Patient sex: M
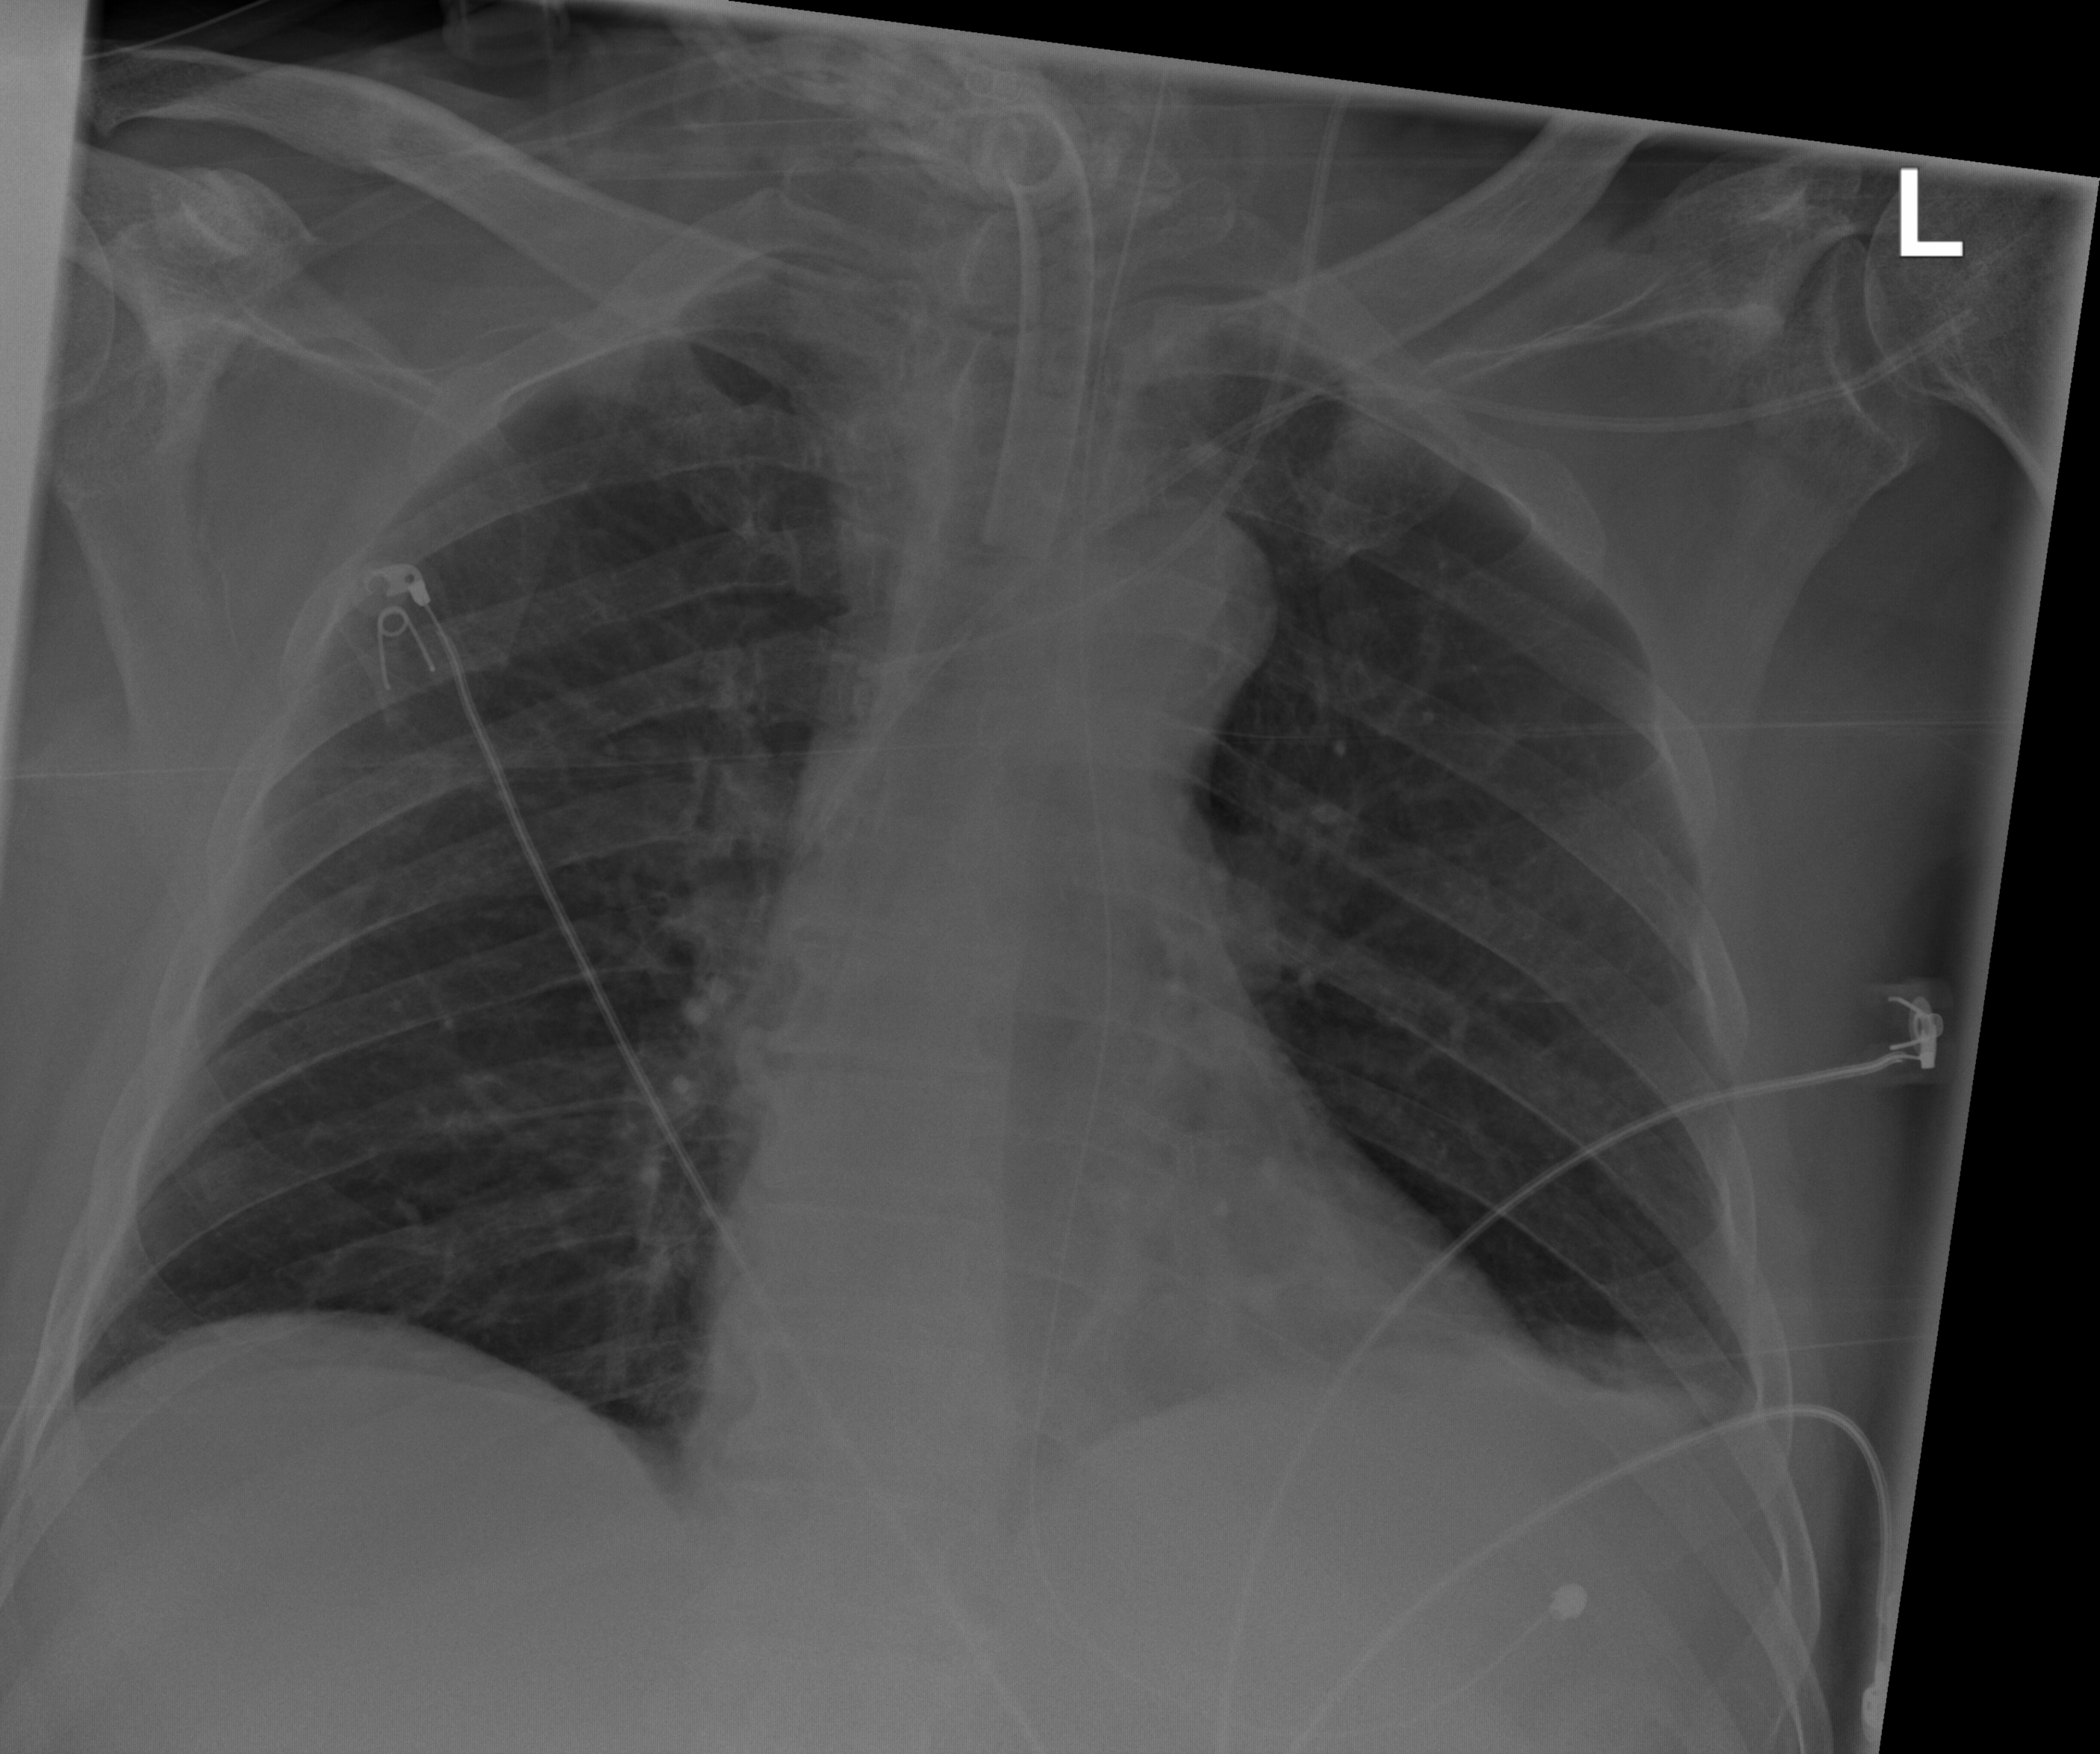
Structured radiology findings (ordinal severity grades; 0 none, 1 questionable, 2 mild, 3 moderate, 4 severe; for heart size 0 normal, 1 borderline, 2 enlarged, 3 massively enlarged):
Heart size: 2
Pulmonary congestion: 0
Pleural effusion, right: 0
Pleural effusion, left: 2
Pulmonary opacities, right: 2
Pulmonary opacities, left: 0
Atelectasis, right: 2
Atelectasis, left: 2